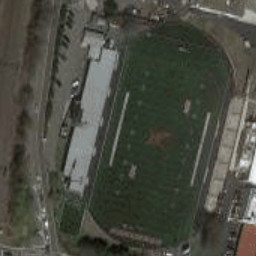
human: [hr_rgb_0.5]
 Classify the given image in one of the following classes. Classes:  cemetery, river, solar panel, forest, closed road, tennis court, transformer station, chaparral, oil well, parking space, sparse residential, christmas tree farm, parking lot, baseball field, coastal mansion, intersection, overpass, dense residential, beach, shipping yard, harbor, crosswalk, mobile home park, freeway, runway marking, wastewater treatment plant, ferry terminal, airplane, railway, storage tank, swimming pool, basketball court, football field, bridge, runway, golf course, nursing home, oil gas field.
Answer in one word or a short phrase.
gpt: football field